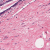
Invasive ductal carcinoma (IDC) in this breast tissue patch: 0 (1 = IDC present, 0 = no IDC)